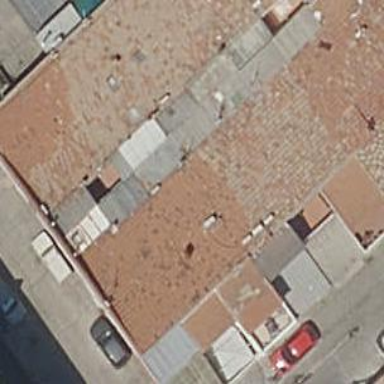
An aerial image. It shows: Terrace building.